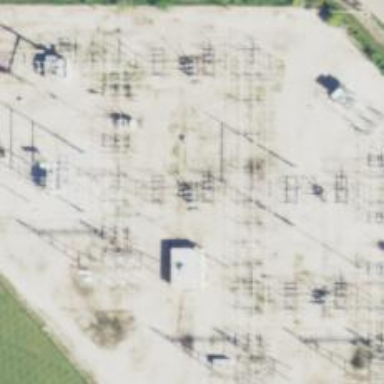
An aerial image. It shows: Switch for power supply.